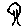
Label: tree